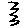
Label: zigzag